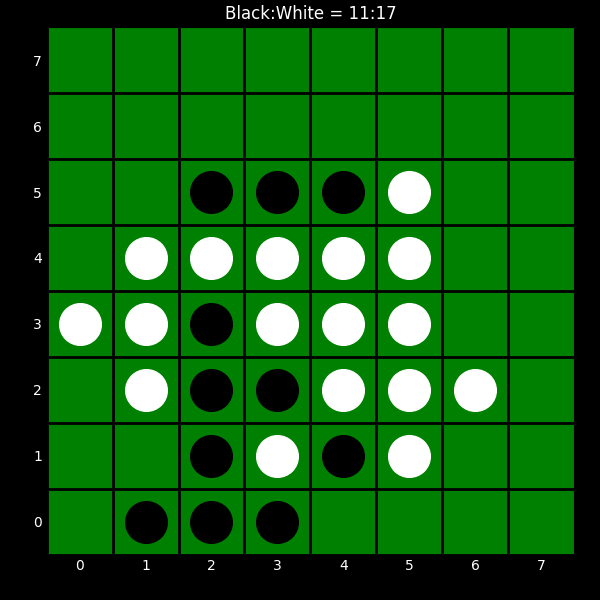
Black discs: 11
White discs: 17